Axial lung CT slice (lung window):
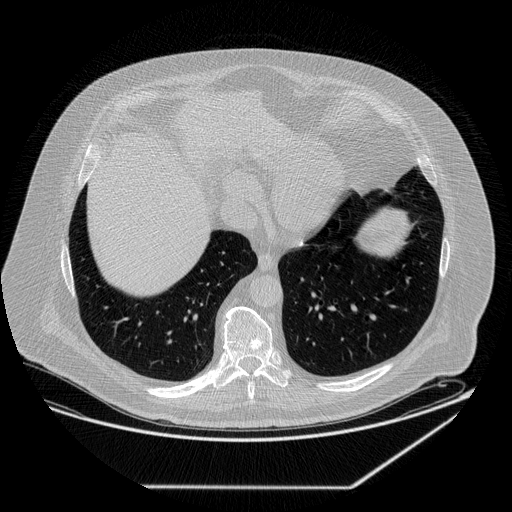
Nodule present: no